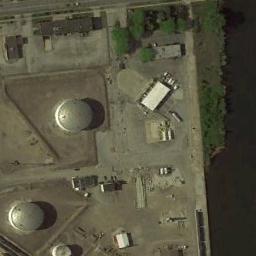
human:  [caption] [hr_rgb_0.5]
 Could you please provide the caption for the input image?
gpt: There are many different sized storage tanks in the factory, And there is a river outside the factory .

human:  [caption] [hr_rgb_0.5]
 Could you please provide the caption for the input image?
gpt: There are three storage tanks on the bare land next to the water .

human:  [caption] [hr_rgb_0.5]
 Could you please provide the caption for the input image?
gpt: There are several buildings beside the storage tanks .

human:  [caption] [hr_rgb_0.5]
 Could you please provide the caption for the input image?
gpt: There are three white storage tanks and three silver storage tanks .

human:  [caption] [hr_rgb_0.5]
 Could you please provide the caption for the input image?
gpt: There are three storage tanks beside the river .